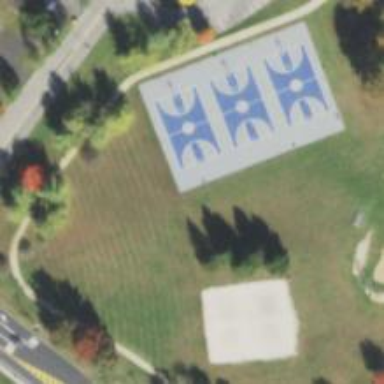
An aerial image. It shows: Basketball court on leisure land pitch.